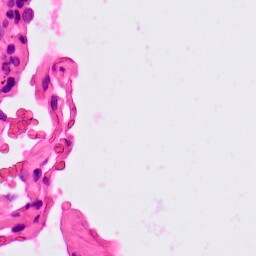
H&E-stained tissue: Lung